Question: I'm mistified why a checkbox would show up disabled.
What do I need to do to enable it?
Already tried using String object for the requestInvoice property, does not help.
JSP:
'''
<fieldset class="aa-list-primary-indent">
<label class="custombox-wrapper custombox" data-behavior="custombox">
<div class="control checkbox"></div>
<html-el:checkbox styleId="requestInvoiceCheckbox" property="form(creditCardForm).personalId.requestInvoice" />
In need of an invoice (factura)
</label>
</fieldset>
'''
Form:
'''
private boolean requestInvoice = false;
public boolean isRequestInvoice() {
return requestInvoice;
}
public void setRequestInvoice(boolean requestInvoice) {
this.requestInvoice = requestInvoice;
}
'''
HTML generated by the browser (Chrome):
'''
<input type="checkbox" name="form(creditCardForm).personalId.requestInvoice" value="on" id="requestInvoiceCheckbox">
'''

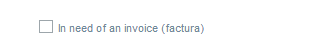
Answer: Sorry, it's a bad question.
The CSS setup makes the checkbox look disabled, even though it is not. Bad CSS design.
All the JSP/Java/HTML code above is fine.